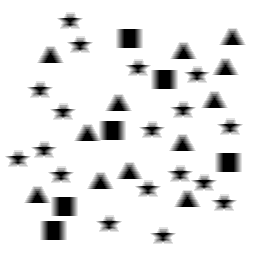
Squares: 6
Triangles: 12
Stars: 18
Total shapes: 36